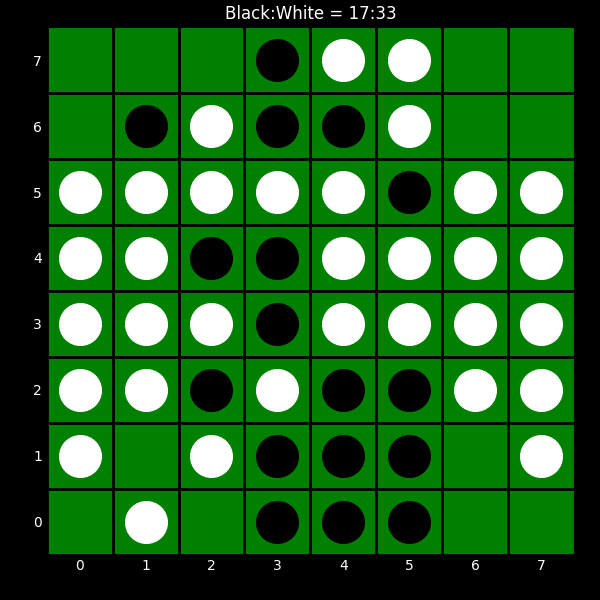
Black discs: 17
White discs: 33